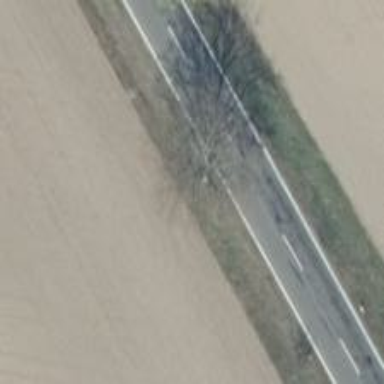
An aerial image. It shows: Beautiful tree in nature.